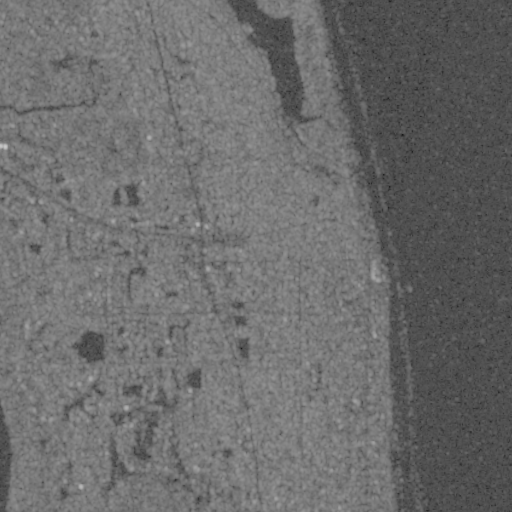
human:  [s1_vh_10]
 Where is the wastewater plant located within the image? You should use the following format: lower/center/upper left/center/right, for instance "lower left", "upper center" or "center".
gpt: The wastewater plant is located in the center left of the image.
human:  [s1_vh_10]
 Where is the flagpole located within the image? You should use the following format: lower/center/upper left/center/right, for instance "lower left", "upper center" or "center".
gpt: The flagpole is located in the lower center of the image.
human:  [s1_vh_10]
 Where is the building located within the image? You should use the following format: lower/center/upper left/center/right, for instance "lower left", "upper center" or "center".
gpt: There is no building in the image.

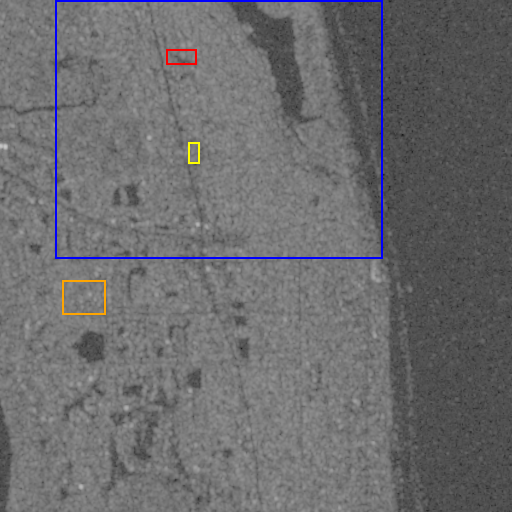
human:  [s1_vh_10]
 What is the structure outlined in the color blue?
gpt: The structure outlined in blue is a park.
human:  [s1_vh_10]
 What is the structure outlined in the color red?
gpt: The structure outlined in red is a parking lot.
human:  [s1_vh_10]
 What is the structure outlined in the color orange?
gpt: The structure outlined in orange is a wastewater plant.
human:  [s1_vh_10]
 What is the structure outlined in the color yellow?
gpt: The structure outlined in yellow is a building.
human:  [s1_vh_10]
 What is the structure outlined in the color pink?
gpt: There is no pink outline.